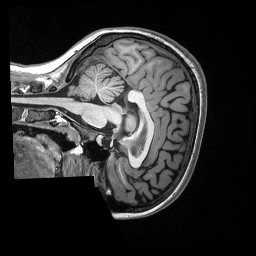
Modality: T1w
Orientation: sagittal
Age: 19
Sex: female